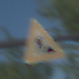
Verkehrszeichen: Arbeitsstelle
Umgebung: Outdoor, Nature
Tageszeit: MorningAfternoon
Wetter: Clear
Licht: Natural
Jahreszeit: NotSpecified
Kontrast: HighContrast